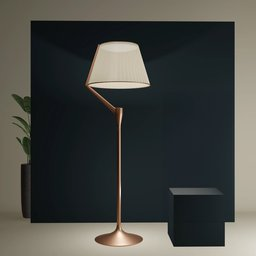
Label: lighting